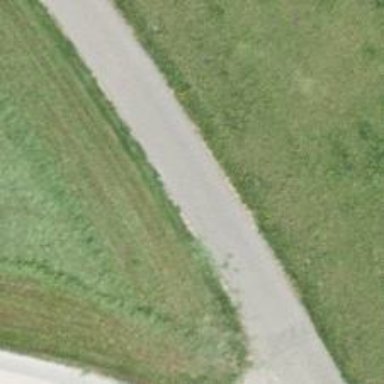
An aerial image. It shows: Service road with asphalt surface. The tracktype is grade1.